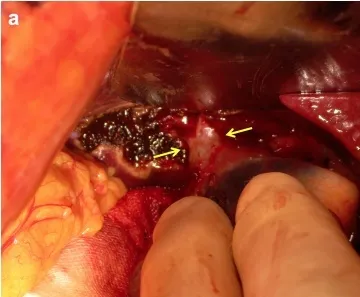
Intraoperative identification.
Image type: medical_photograph (other_medical_photograph)